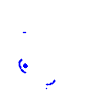
Particle: proton